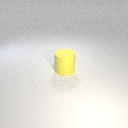
large yellow rubber cylinder